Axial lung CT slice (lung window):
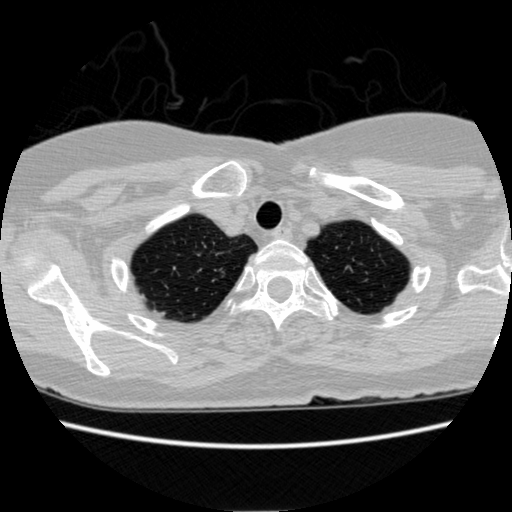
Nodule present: no